Question: Please, read the question two times, this is not a duplicate.
Is it possible to append a div generated by me in JSX to a div automatically generated by leaflet library in React?
'''
<div class="leaflet-top leaflet-left">
'''
Leaflet library automatically creates es div where it stores layers, etc ...
I have created my own layer selector and I would like to append it to the div in order to have it with correct alignment. I want to add it to the div beacuse I have mixed layers one is created by leaflet and the other is created by me.
Now I am just positioning my custom layer near the leaflet div, but with different screen ratio/sizes it tends to be not aligned.
Here's is the problem, it is not properly aligned sometimes:

Is there something like :
'''
DOM.writeByClassApend("leaflet-top leaflet-left", MyCustomLayer()}
'''
Or is there a way to achieve this?
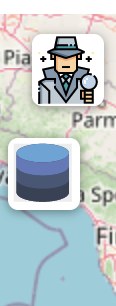
Answer: ## Is it possible to add a custom div to an already existing div generated by leaflet in React?
Yes, it is possible by using this library <URL>
## Solution
Inside your map include this component specifying your the position you want, and inside this component specify your custom
'''
import Control from 'react-leaflet-control';
<Map
center={this.state.center}
zoom={10}
>
<Control position="topleft" >
<div>
My custom div
</div>
</Control>
<TileLayer
url='http://{s}.tile.openstreetmap.org/{z}/{x}/{y}.png'
attribution='©️ <a href="http://www.openstreetmap.org/copyright">OpenStreetMap</a>'
maxZoom={18}
/>
</Map>
'''